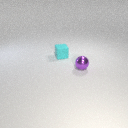
small cyan rubber cube behind small purple metal sphere